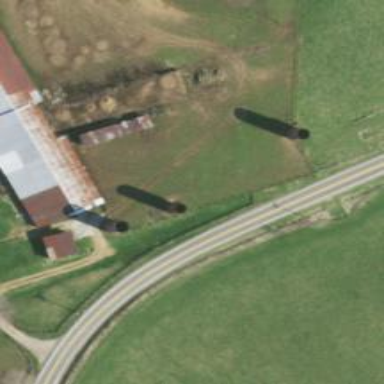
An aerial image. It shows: Silo building.